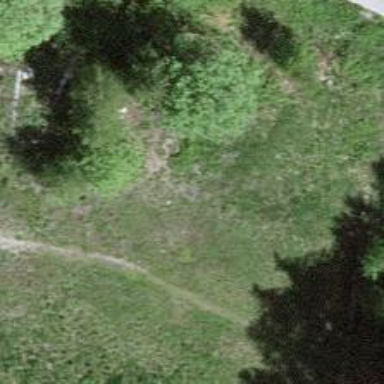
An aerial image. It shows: Path.